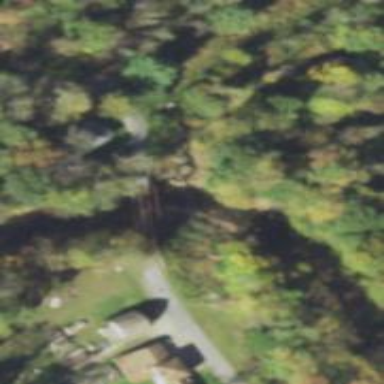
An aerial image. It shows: Bridge.